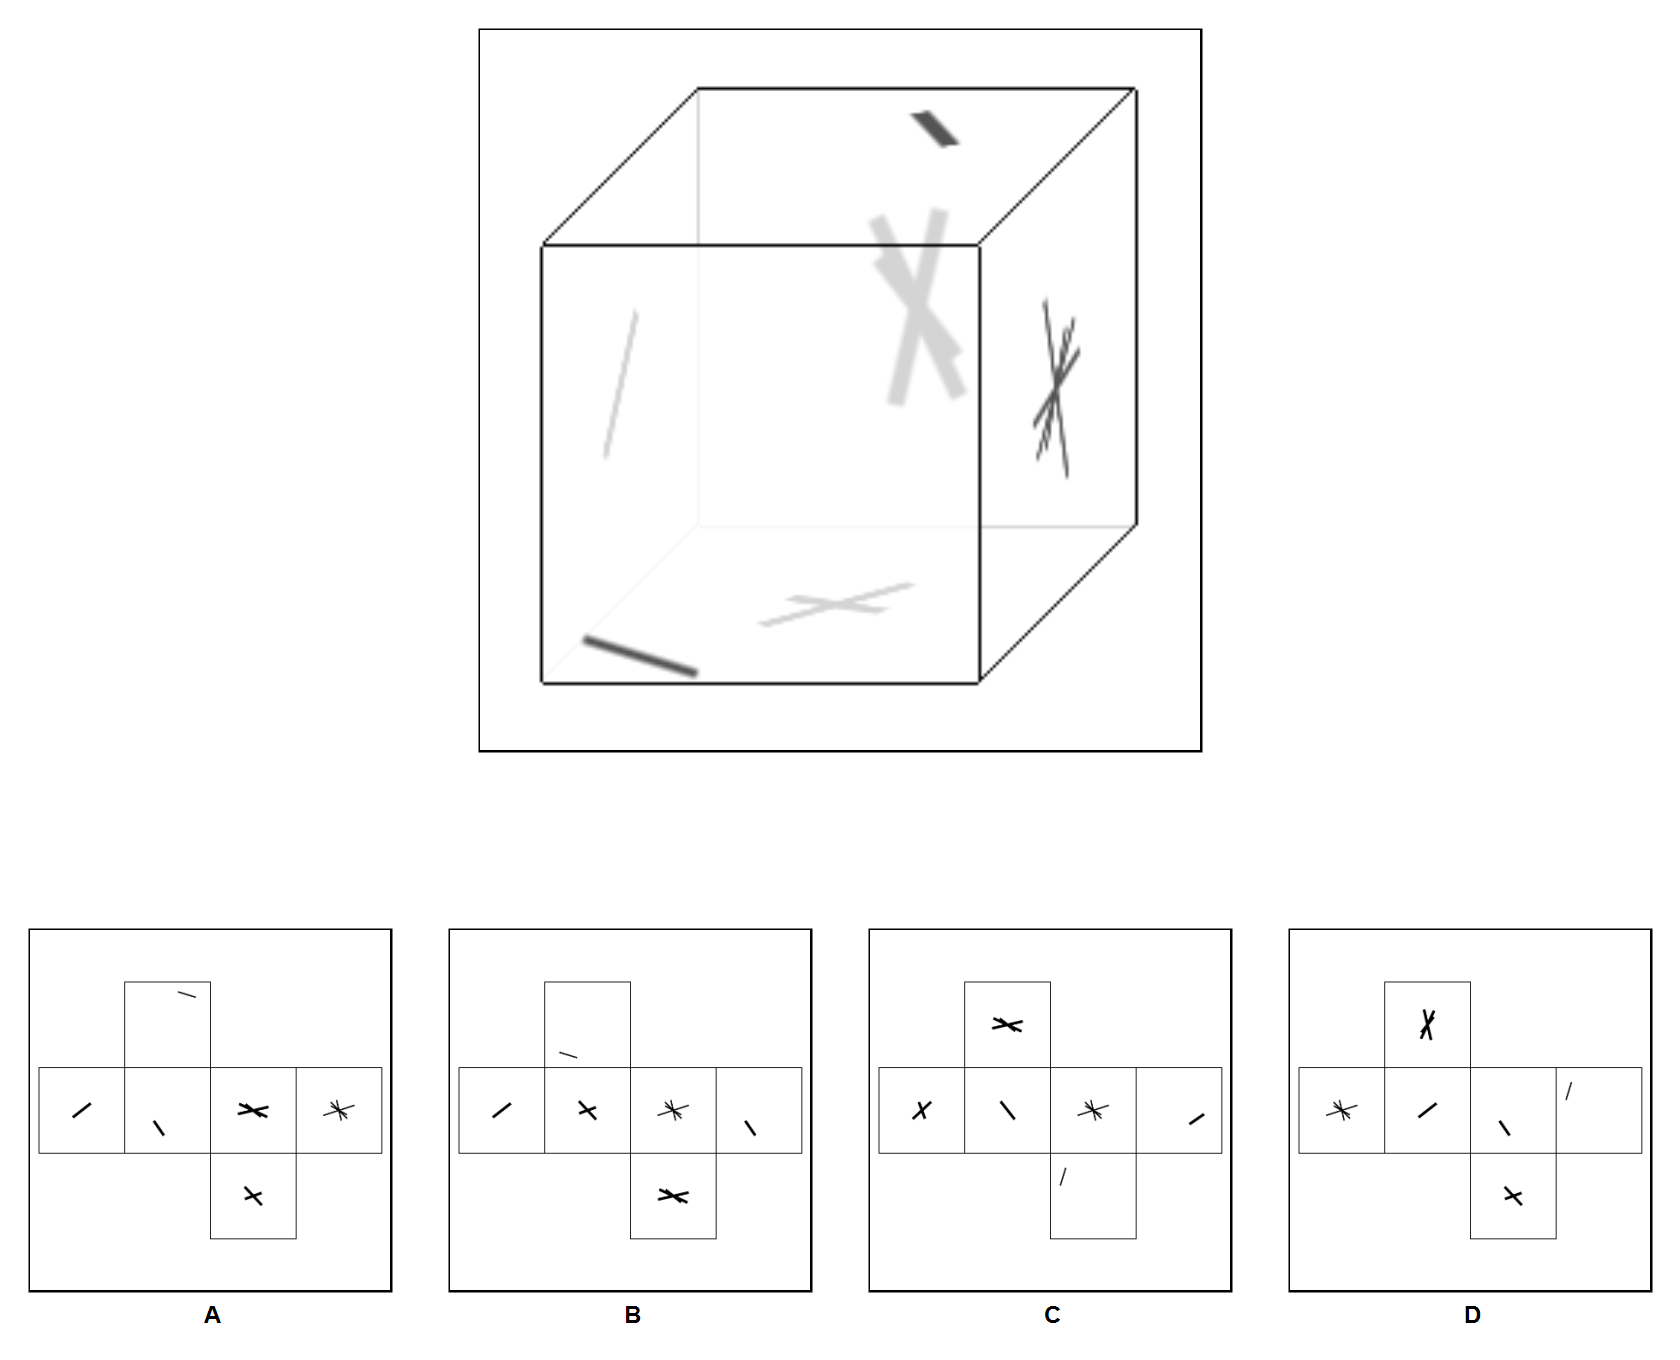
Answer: B